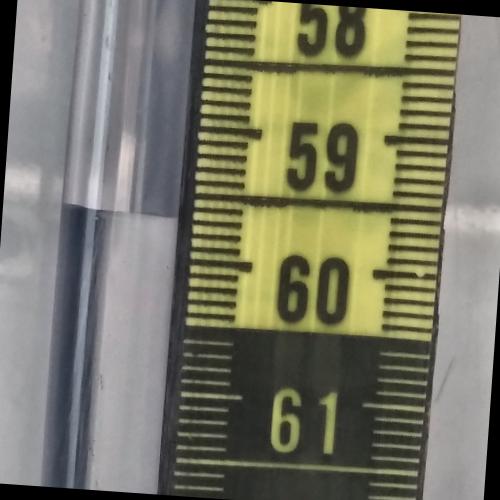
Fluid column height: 59.7 cm